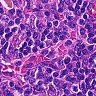
Metastatic tissue present: no